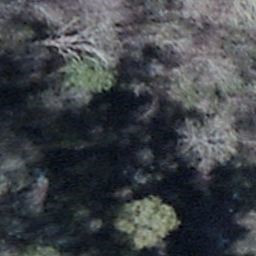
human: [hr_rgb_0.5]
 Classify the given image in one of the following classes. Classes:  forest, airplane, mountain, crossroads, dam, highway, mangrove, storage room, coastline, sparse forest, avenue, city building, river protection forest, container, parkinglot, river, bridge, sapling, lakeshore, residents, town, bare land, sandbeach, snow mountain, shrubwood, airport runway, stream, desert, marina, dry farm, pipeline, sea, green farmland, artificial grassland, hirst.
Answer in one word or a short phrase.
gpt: shrubwood